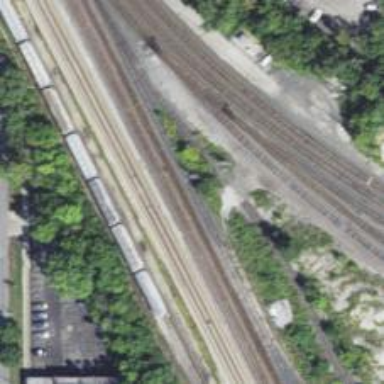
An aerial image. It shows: Railway siding with rails.